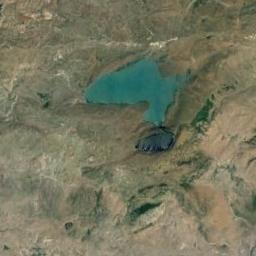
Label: lake